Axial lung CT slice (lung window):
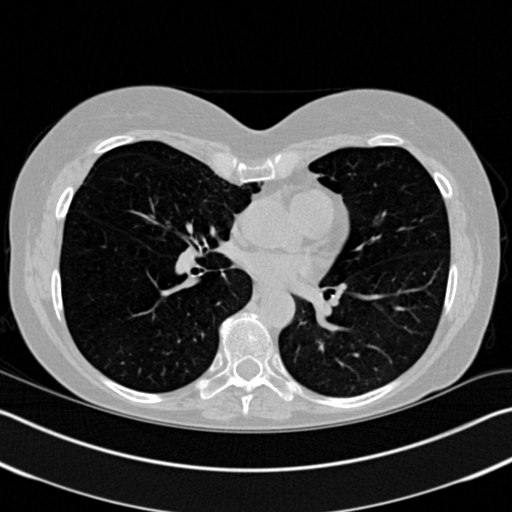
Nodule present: no